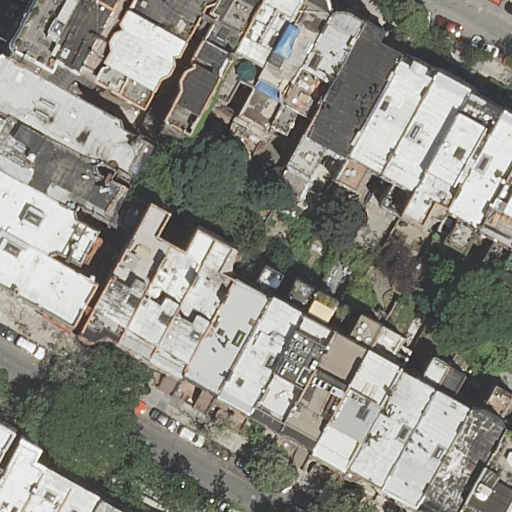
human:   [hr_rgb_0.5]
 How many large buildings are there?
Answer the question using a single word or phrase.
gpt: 1

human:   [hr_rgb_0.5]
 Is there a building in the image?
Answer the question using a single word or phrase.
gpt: yes

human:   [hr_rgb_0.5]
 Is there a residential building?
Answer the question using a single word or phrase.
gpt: yes

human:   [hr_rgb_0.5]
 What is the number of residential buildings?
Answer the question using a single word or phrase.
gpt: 35

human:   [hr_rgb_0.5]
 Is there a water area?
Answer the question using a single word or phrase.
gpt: no

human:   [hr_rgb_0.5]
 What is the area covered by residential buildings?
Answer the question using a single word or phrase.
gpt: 5842m2

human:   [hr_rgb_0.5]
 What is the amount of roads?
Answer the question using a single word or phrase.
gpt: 2

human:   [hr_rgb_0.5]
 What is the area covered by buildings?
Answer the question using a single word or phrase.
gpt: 5842m2

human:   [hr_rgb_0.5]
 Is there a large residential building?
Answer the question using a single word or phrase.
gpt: yes

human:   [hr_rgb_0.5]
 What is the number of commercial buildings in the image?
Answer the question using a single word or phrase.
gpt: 0

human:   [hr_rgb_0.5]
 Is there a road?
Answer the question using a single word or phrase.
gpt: yes

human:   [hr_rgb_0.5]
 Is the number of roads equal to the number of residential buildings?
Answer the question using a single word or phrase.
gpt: no

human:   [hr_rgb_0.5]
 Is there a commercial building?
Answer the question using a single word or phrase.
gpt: no

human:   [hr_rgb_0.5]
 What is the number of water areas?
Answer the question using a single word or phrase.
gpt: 0

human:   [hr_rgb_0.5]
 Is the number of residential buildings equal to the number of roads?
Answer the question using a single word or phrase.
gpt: no

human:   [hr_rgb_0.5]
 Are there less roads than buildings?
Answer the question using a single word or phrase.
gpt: yes

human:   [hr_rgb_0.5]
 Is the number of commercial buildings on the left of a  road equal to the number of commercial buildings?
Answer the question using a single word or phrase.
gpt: yes

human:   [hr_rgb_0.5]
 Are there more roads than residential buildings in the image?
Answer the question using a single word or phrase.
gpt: no

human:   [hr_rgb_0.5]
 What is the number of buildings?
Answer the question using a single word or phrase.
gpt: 35

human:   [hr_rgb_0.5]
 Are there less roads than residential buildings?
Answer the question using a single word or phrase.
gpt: yes

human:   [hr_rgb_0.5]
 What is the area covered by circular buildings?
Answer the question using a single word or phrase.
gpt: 0m2

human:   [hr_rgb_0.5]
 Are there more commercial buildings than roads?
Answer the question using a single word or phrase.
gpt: no

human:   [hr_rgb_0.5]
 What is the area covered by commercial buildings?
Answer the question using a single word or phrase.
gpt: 0m2

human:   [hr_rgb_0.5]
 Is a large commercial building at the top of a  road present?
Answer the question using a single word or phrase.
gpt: no

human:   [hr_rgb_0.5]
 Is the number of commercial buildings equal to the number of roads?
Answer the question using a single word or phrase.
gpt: no

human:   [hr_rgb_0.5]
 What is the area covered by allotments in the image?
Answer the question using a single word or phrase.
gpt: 0m2

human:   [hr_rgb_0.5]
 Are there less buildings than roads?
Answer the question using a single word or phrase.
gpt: no

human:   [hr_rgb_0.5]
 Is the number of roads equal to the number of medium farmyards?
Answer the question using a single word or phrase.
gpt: no

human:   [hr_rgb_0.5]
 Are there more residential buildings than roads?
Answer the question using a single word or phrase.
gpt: yes

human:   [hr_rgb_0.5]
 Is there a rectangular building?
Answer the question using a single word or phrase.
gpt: yes

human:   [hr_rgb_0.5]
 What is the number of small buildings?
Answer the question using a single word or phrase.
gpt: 10

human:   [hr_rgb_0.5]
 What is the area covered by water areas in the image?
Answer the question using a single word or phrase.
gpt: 0m2

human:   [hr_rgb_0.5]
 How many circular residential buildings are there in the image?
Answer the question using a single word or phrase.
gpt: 0

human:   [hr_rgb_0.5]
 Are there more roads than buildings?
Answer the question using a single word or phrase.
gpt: no

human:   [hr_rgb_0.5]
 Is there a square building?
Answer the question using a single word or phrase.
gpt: no

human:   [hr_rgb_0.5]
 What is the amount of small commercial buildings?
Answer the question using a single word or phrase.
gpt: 0

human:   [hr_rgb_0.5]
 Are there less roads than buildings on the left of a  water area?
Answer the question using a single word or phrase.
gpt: no

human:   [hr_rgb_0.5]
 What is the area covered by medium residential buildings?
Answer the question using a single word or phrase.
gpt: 4791m2

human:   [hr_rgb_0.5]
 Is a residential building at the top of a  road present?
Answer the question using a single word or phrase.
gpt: yes

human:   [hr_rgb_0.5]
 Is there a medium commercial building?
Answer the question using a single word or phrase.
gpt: no

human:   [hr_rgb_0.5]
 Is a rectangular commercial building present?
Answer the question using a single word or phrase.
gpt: no

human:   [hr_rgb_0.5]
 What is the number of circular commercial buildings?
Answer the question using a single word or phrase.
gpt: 0

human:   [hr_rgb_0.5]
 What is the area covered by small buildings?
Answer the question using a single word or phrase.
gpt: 358m2

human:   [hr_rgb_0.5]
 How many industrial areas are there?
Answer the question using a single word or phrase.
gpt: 0

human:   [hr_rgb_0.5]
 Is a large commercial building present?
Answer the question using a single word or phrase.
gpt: no

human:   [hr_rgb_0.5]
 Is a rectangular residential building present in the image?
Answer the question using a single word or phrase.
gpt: yes

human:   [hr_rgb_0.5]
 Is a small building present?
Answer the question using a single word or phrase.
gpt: yes

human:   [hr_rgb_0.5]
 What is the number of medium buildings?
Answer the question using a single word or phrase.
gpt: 24

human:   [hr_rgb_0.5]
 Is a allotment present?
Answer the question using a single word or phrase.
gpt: no

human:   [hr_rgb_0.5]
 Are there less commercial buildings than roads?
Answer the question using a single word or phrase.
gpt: yes

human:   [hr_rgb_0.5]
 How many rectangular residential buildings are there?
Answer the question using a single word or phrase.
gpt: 21

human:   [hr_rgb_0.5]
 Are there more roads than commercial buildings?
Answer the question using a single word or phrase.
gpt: yes

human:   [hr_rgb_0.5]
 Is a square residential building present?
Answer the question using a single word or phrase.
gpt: no

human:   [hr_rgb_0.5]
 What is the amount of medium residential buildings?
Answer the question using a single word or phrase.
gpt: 24

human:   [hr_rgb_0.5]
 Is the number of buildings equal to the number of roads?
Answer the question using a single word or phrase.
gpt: no

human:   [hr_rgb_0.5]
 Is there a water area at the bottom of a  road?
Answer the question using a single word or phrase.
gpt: no

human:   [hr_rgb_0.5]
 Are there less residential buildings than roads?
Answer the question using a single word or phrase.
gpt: no

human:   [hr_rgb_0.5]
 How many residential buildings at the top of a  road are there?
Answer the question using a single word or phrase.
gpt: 23

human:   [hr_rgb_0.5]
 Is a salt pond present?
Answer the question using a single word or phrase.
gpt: no

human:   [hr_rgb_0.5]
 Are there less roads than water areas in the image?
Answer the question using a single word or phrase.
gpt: no

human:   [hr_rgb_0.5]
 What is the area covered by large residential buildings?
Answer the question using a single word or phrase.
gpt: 692m2

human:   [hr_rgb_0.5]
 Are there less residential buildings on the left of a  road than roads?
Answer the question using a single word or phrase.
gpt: no

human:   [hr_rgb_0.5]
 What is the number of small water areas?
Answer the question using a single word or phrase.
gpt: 0

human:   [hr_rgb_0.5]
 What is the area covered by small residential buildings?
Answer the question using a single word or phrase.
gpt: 358m2